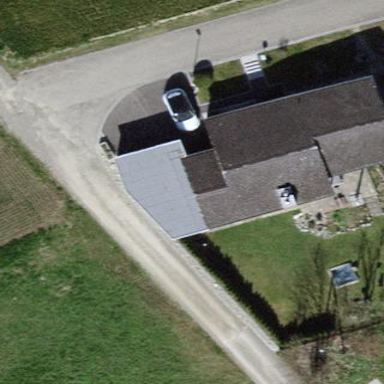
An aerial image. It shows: Detached building with gabled roof.